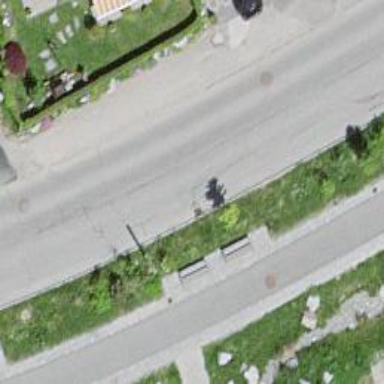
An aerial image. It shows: Brown bench in the vicinity.